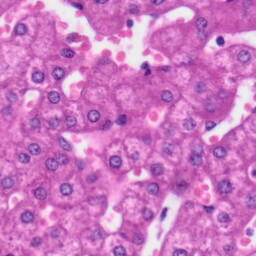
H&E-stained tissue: Liver